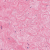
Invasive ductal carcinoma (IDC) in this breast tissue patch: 0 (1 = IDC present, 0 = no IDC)